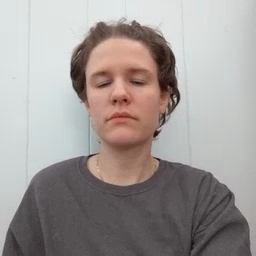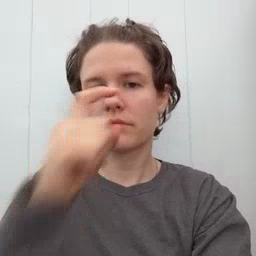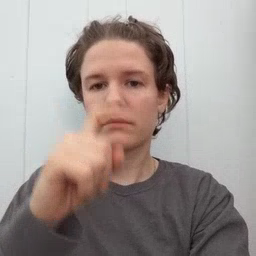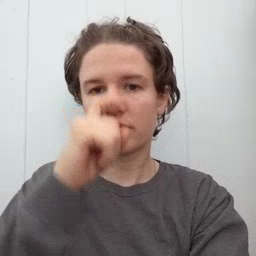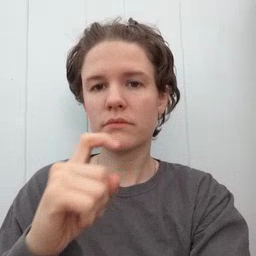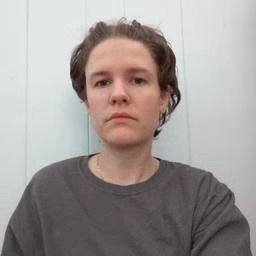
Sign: doll